Aerial crown-view tile of a tropical tree (Barro Colorado Island, Panama), acquired 20241112:
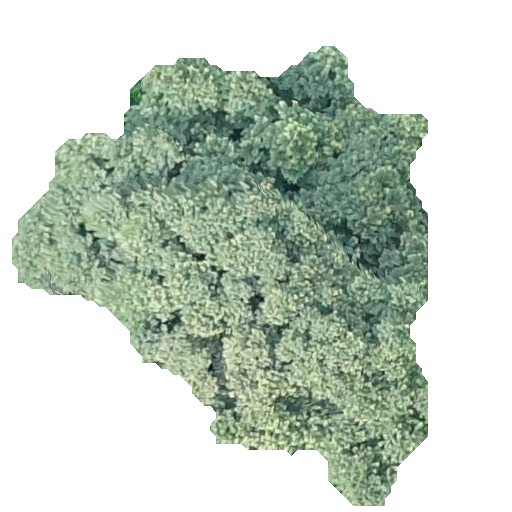
Species: Luehea seemannii
GBIF accepted scientific name: Luehea seemannii
Crown area: 187.55 m²